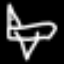
Label: airplane